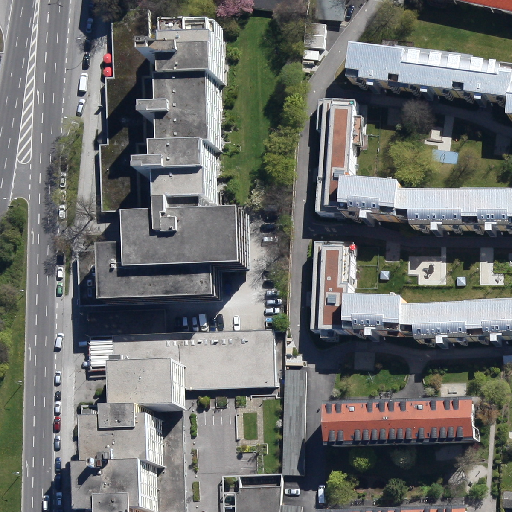
Referring expression: vehicle